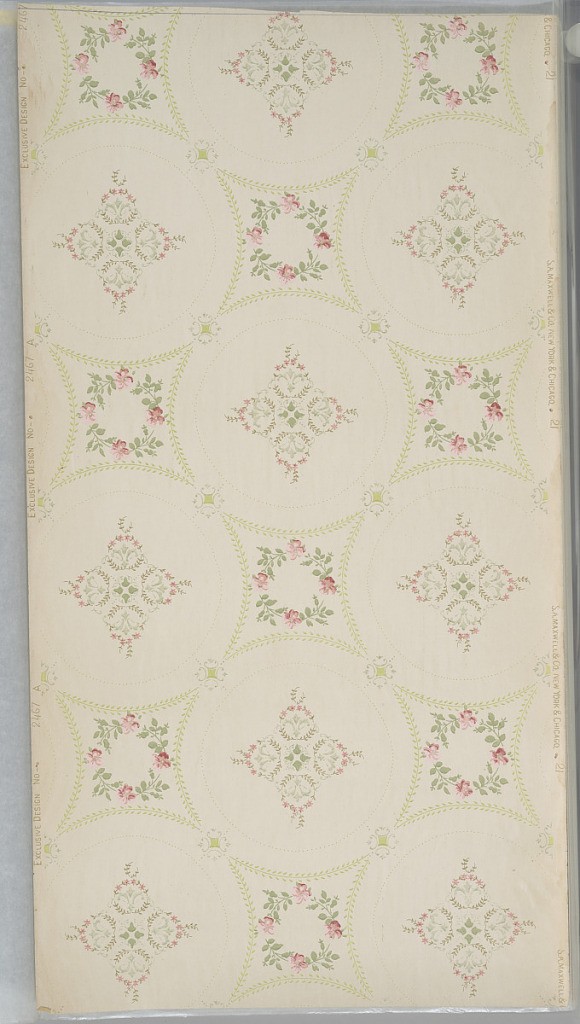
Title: Ceiling paper
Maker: Maxwell & Co., S.A., Chicago, Illinois, USA
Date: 1905–1915
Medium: Machine-printed paper
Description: Floral quatrefoil motif within foliate circle. A floral wreath fills the juncture where four foliate circles join.